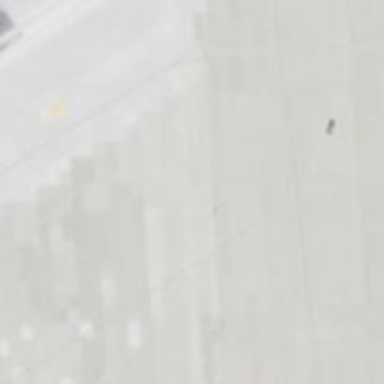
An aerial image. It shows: Image of taxiway at airport.